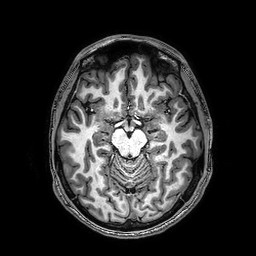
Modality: T1w
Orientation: coronal
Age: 26
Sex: male
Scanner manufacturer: philips
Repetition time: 0.008135 s
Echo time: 0.00374 s